Question: I'm trying to tune my JSF application memory consuption by setting JVM arguments because I'm getting out of memory error.
I'm able to increase memory heap and restart the server twice a day, but it's not a solution...
:
'''
-XX:+UseConcMarkSweepGC
-XX:+UseParNewGC
-XX:+CMSClassUnloadingEnabled
-XX:+CMSParallelRemarkEnabled
-XX:CMSInitiatingOccupancyFraction=30
-XX:+CMSIncrementalMode
-XX:+CMSIncrementalPacing
-XX:ParallelCMSThreads=2
-XX:+UseCMSCompactAtFullCollection
-XX:+DisableExplicitGC
-XX:MaxHeapFreeRatio=70
-XX:MinHeapFreeRatio=40
-XX:MaxTenuringThreshold=30
-XX:NewSize=512m
-XX:MaxNewSize=512m
-XX:SurvivorRatio=2
-XX:PermSize=150m
-Xms1024m
-Xmx1024m
'''
Everything seems to work fine, tenured space is at 0 MB, eden space is continuosly cleared but survivor space is still growing and when it reach its limit, object are moved to tenured space and never been released. And after half a day of running application I get the out of memory error. So I have to schedule automatical restarts of tomcat server.

So I think, there must be some problem in my application, because its memory consuption is too high for such a small appl (about thousands movements in database per day).
There is part of my code:
'''
/* save datalist */
public void save()
{
session = DaoSF.getSessionFactory.openSession();
try
{
Dao.save(dataList);
}
catch (Exception e) {...}
finally
{
session.close();
}
}
'''
'''
public static void save(List<? extends Object> dataList)
{
for (Object dataItem : dataList)
{
save(dataItem);
}
}
public static void save(Object dataItem)
{
try
{
Transaction tx = session.beginTransaction();
session.save(dataItem);
tx.commit();
}
catch(Exception e) {....}
}
'''
'''
public class DaoSF implements Serializable
{
private static final long serialVersionUID = 1L;
private static SessionFactory sessionFactory;
private static Session hibSession;
private static synchronized void initSessionFactory
{
Configuration config = new Configuration();
config.configure("hibernate.cfg.xml");
sessionFactory = config.buildSessionFactory();
hibSession = sessionFactory.getCurrentSession();
}
public static SessionFactory getSessionFactory
{
initSessionFactory;
return sessionFactory;
}
public static Session getSession()
{
return hibSession;
}
}
'''
Could you tell me, what are the best practices in saving (updating, deleting) of object to database so that the saved object don't stay in memory?
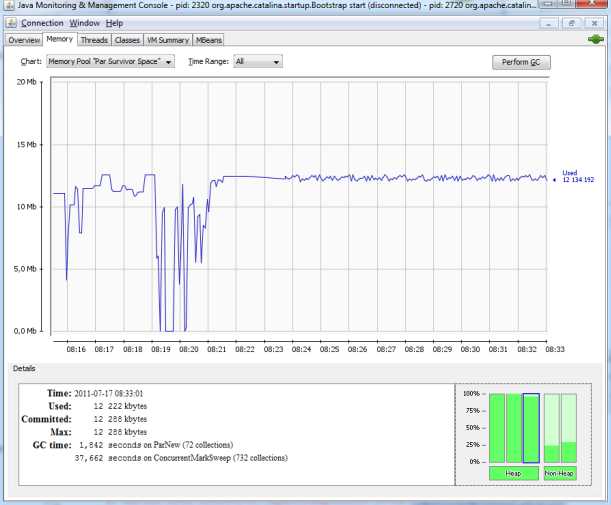
Answer: Try this. It's not yet perfect, but I think you must get rid of the static session attribute in Dao. See hibernate docs: <URL>:
You can also obtain the session inside itself, so that does not have any knowledge of the underlying persistence mechanisms, but I did not want to change that much.
'''
/* save datalist */
public void save() {
Session session = nlul;
try {
session = DaoSF.getSessionFactory.openSession();
/* one instance per call,
* ready for garbage collection after leaving this method
*/
Dao mydao = new Dao(session);
mydao.save(dataList);
} catch (Exception e) {...
} finally {
if (sessioN != null)
session.close();
}
}
'''
'''
private Session mysession = null;
public Dao(Session mysession) {
this.mysession = mysession;
}
public void save(List<? extends Object> dataList) {
for (Object dataItem : dataList) {
save(dataItem);
}
}
public void save(Object dataItem) {
try {
Transaction tx = session.beginTransaction();
this.mysession.save(dataItem);
tx.commit();
}
catch(Exception e) {....}
}
'''